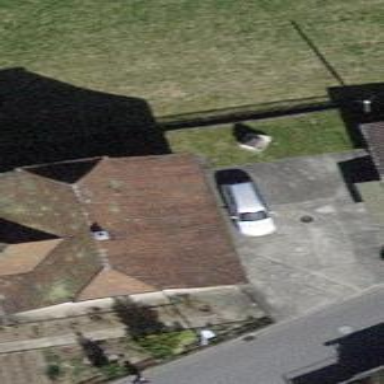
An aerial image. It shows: Building with tile roof.